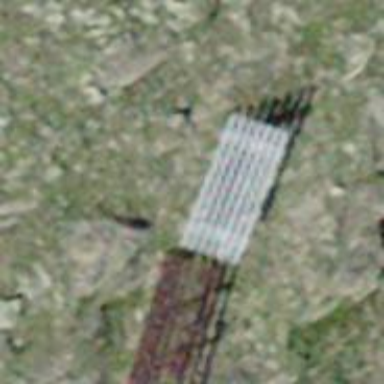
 designed to mitigate snow accumulations in specific area."